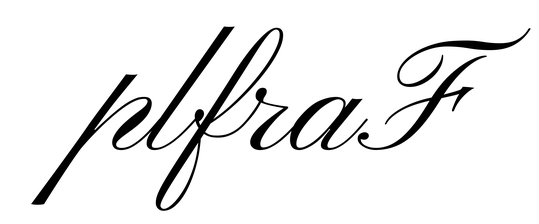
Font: PinyonScript-Regular